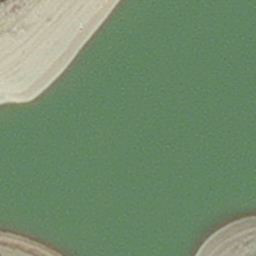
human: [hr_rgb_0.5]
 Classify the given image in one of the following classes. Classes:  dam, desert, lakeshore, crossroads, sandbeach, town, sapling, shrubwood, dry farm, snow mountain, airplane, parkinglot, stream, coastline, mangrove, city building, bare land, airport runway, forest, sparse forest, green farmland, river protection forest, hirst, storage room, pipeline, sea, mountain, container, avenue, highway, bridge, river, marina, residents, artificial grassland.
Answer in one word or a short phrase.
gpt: hirst